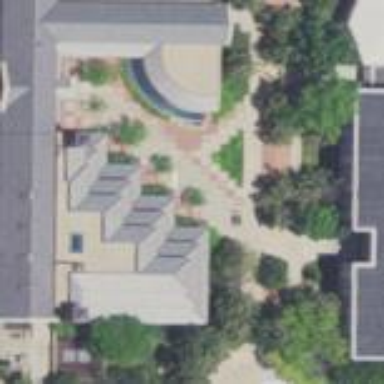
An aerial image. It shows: University building.